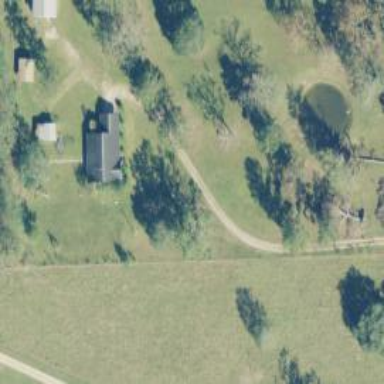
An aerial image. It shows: Driveway.